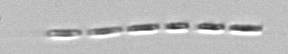
Label: Skeletonema